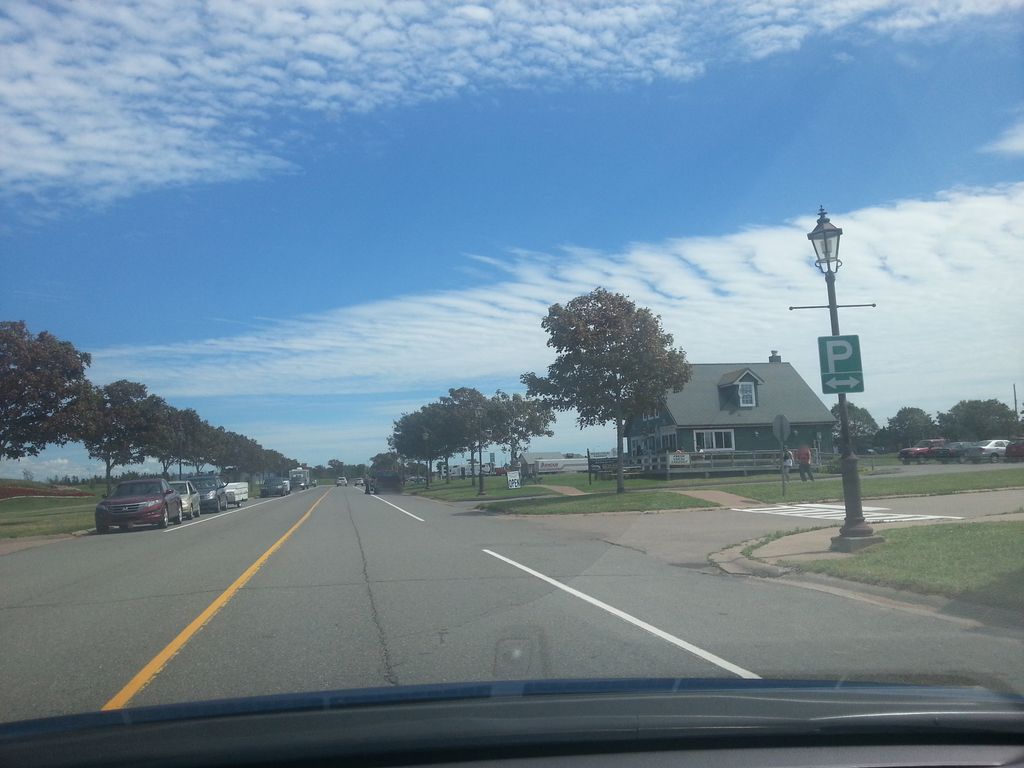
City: charlottetown